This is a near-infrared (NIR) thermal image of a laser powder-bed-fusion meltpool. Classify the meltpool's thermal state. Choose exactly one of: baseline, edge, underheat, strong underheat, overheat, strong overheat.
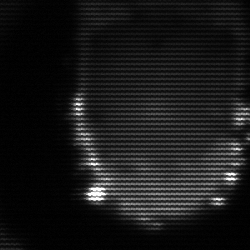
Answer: baseline